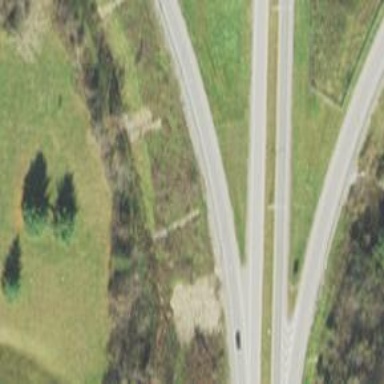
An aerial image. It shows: Expressway with asphalt surface categorized as trunk highway.